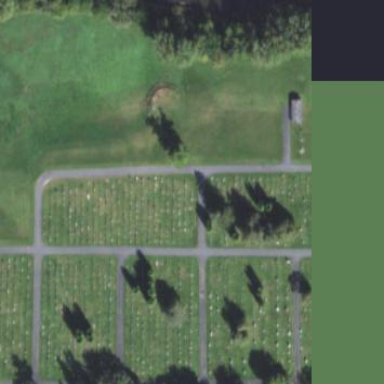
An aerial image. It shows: Cemetery.